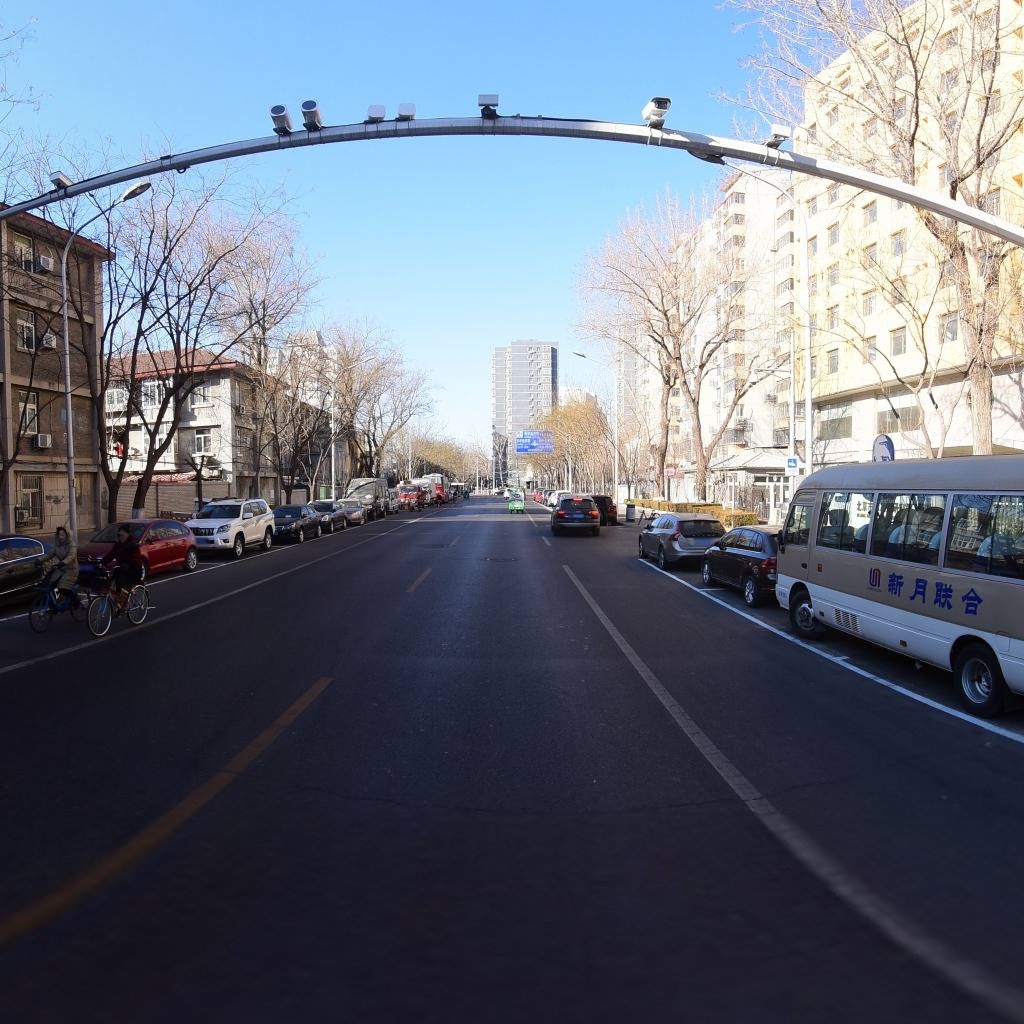
Region: Dongcheng
Road damage annotations: manhole cover, transverse crack, manhole cover